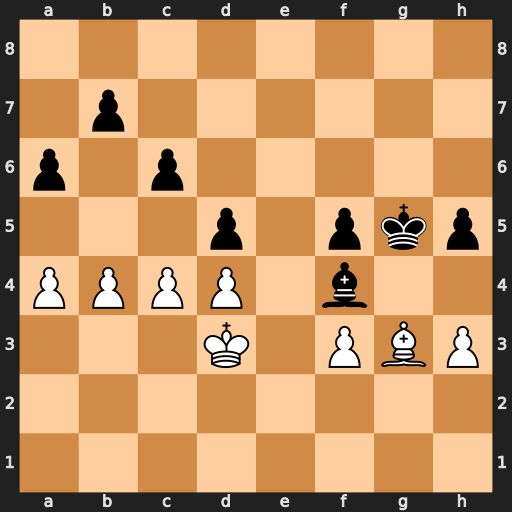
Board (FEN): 8/1p6/p1p5/3p1pkp/PPPP1b2/3K1PBP/8/8
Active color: w
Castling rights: -
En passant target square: -
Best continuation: h4+ Kf6 Bxf4